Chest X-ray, AP view. Patient: 40 years old, sex F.
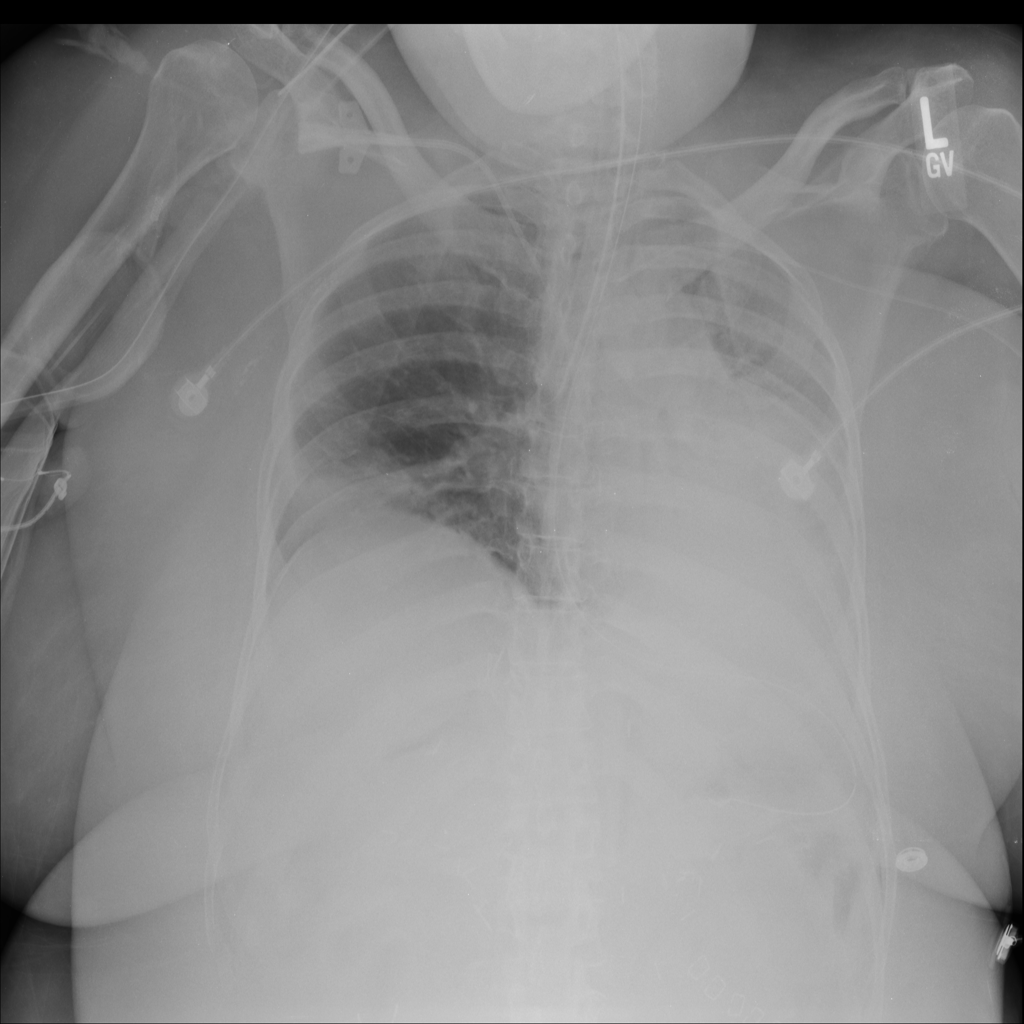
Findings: No Finding